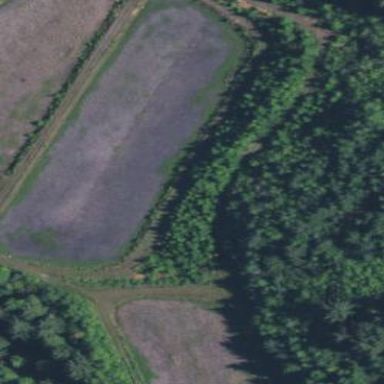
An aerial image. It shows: Farmland where cranberries are grown.